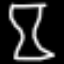
Label: hourglass